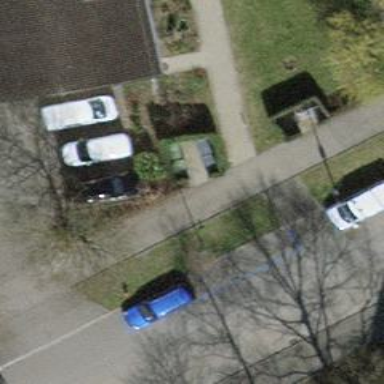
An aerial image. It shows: Footway surfaced with paving stones.